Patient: sex M, age 49
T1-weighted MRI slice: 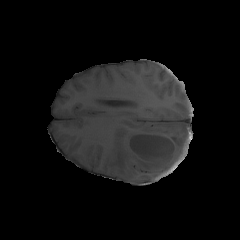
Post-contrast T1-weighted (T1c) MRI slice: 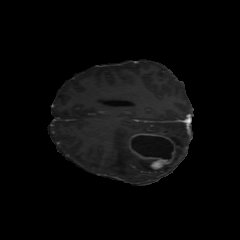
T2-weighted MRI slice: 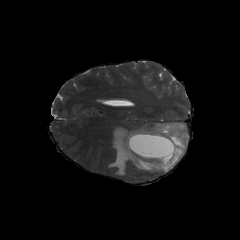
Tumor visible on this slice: yes
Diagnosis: Astrocytoma, IDH-mutant
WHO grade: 4